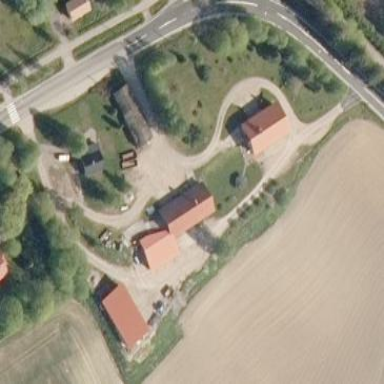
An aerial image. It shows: Farmyard area.